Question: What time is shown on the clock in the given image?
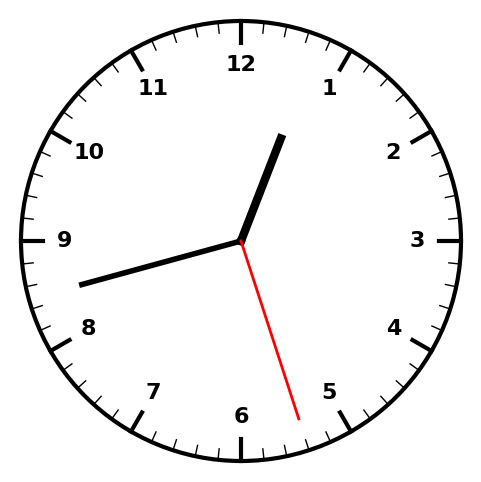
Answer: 12:42:27